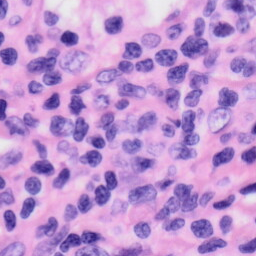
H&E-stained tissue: Skin